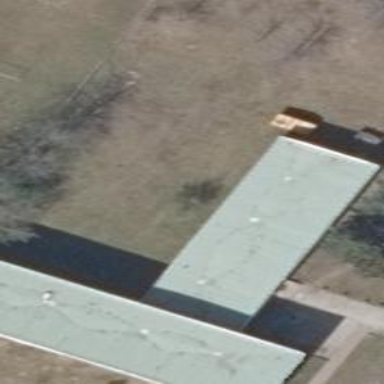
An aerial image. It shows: Building with flat roof.